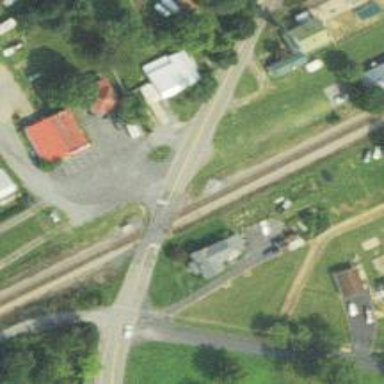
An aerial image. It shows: Railway level crossing.